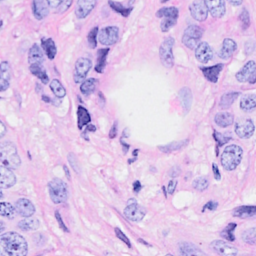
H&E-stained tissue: Breast